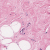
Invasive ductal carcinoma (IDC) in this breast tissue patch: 0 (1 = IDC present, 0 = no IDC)